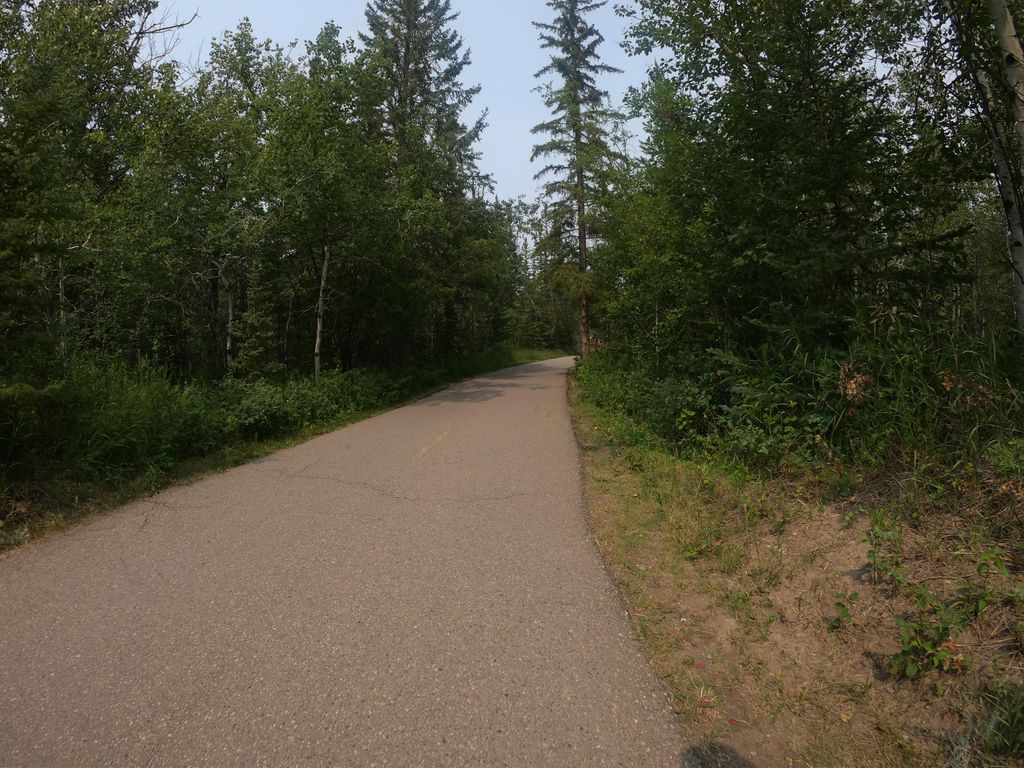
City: calgary